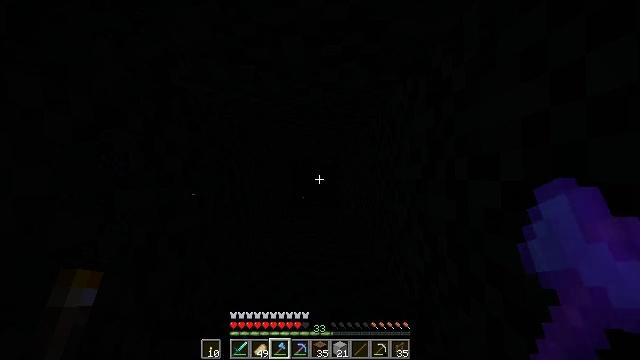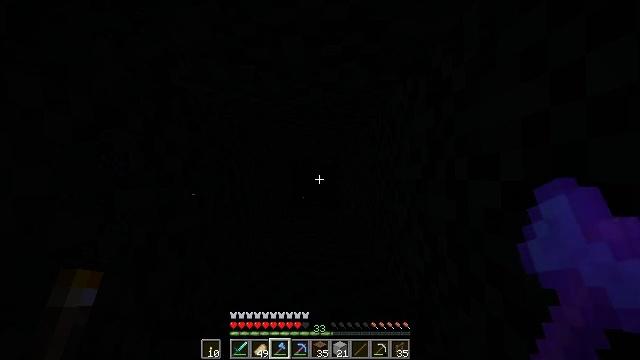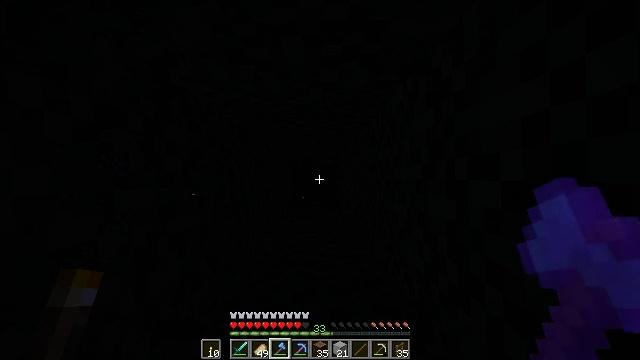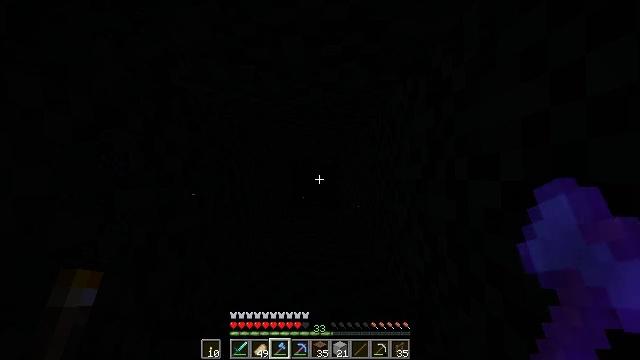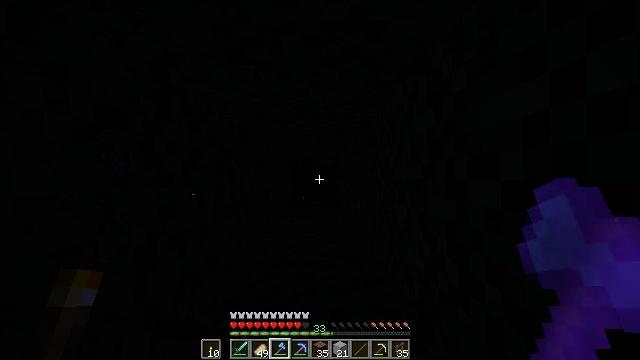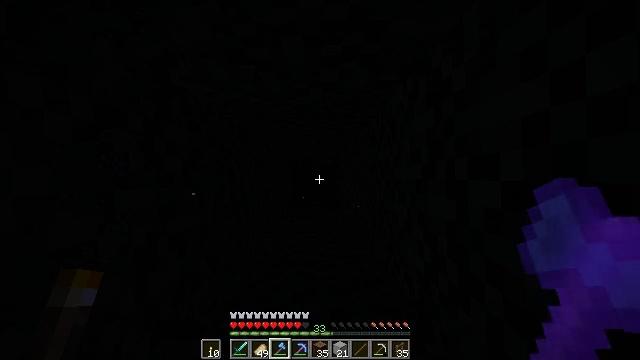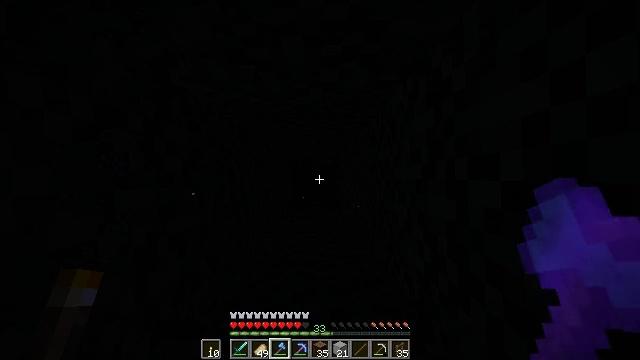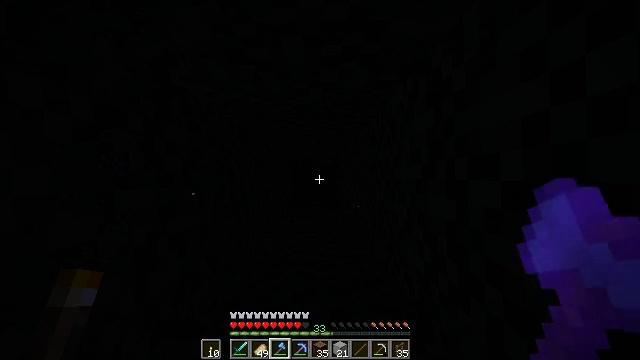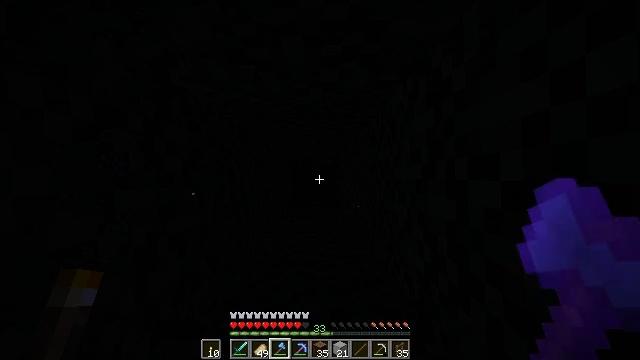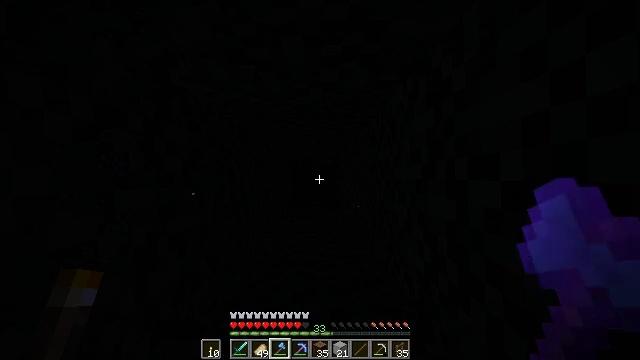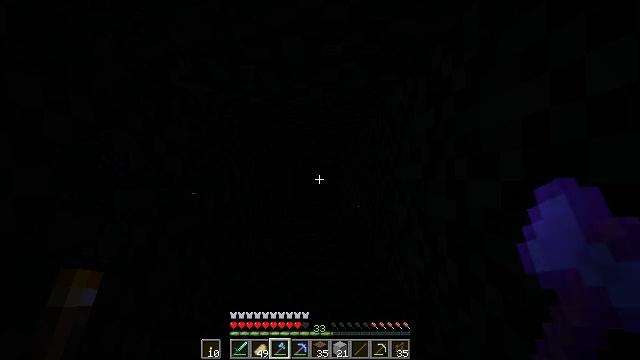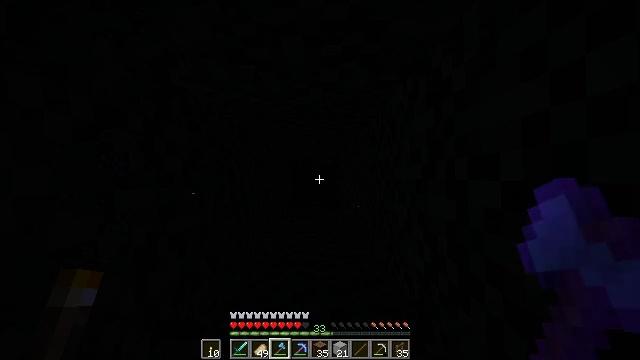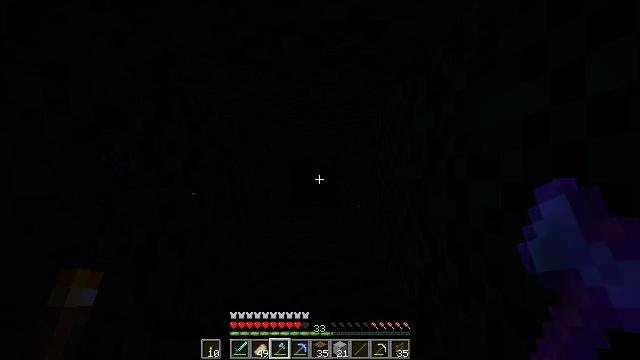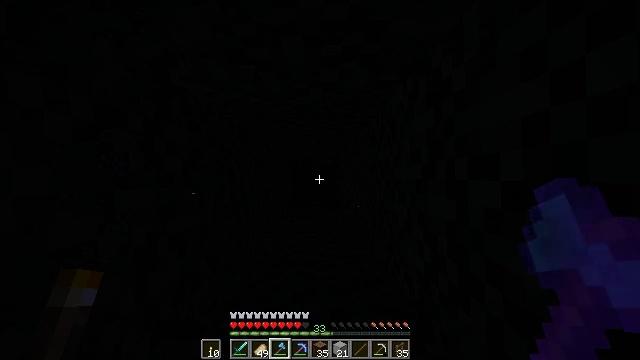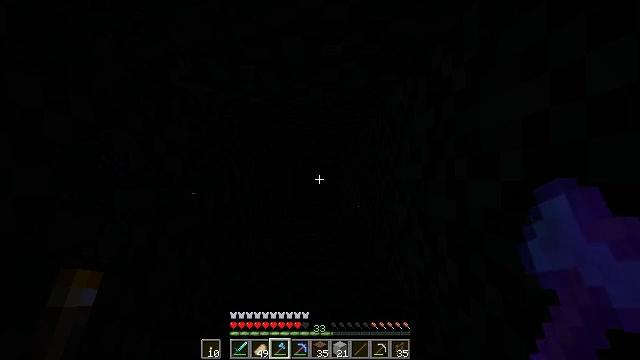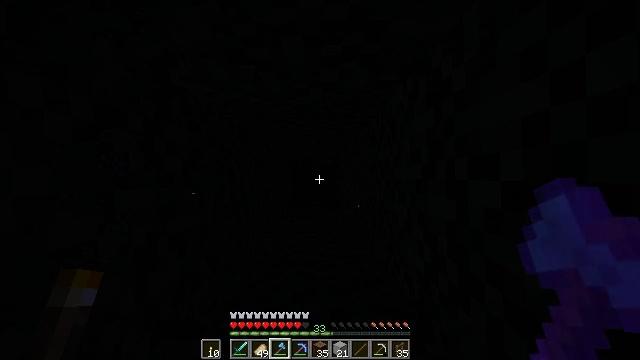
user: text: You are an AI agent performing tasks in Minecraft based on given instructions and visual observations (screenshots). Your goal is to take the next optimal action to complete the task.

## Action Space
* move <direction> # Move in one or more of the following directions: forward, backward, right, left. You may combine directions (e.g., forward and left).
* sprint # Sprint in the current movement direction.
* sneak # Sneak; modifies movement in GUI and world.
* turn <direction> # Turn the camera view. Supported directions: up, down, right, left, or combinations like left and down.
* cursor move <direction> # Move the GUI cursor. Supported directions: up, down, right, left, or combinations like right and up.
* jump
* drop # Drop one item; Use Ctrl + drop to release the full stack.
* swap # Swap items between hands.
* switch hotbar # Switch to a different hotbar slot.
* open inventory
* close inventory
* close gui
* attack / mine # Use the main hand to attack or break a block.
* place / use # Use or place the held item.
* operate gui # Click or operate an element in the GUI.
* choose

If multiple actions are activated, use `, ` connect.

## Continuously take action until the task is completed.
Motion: motion action
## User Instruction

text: Disassemble the brown bed.
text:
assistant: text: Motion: no_op
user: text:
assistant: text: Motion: no_op
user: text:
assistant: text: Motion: no_op
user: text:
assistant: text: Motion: no_op
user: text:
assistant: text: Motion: no_op
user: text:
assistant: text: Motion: no_op
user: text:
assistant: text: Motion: no_op
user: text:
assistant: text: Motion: no_op
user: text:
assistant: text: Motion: no_op
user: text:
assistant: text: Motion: no_op
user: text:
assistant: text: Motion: no_op
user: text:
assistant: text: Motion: no_op
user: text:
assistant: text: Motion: no_op
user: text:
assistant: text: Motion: no_op
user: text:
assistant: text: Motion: no_op
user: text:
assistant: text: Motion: no_op
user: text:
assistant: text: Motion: no_op
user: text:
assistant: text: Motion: no_op
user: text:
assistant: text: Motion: no_op
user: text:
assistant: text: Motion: no_op
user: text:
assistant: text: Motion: no_op
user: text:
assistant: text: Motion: no_op
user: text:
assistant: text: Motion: no_op
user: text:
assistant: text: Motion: no_op
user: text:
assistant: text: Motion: no_op
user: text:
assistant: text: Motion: no_op
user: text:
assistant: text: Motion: no_op
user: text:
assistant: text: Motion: no_op
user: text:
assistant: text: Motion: no_op
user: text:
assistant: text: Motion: no_op